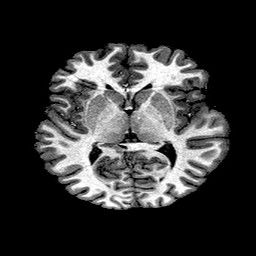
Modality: T1w
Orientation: coronal
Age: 23
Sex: female
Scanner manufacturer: ge
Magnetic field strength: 3 T
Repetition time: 7.66 s
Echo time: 0.003476 s